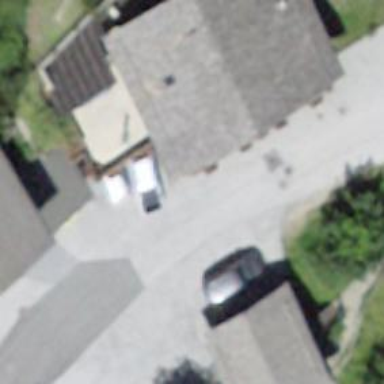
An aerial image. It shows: Building with tile roof.